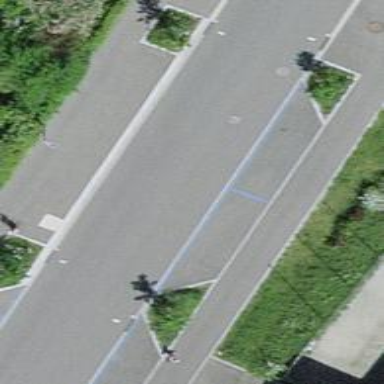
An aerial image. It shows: Bus stop with designated public transport stop position.